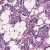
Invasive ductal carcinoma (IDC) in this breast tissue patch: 1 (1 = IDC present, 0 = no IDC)